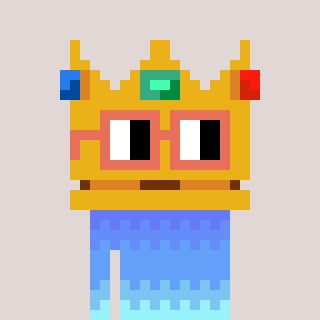
a pixel art character with square orange glasses, a crown-shaped head and a redpinkish-colored body on a warm background